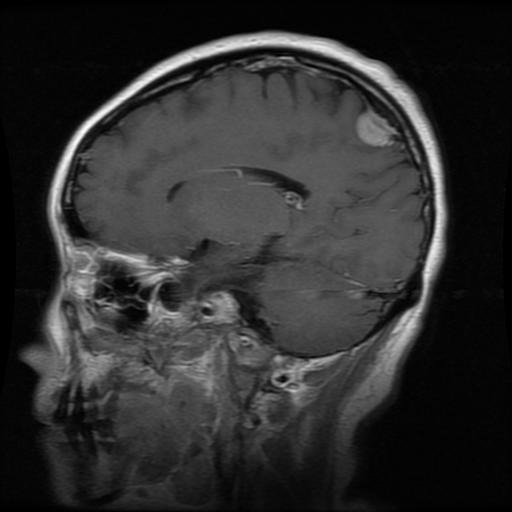
Label: meningioma